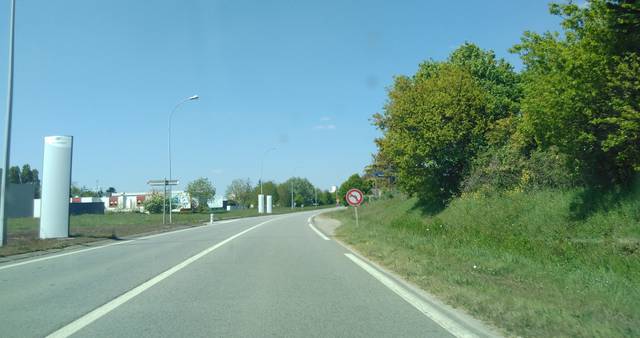
Region: France
Coordinates: 48.084, -1.623